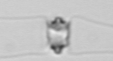
Label: Chaetoceros_didymus